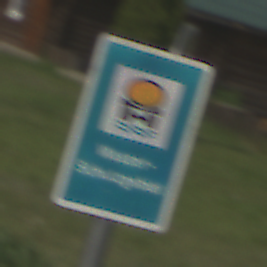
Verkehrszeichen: Wasserschutzgebiet
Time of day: MorningAfternoon
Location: Outdoor (Nature)
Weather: PartlyCloudy
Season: NotSpecified
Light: Natural